Question: How can I evenly space (ie. fully justify) words to fill a line except when in multi-word phrases (like 'human rights') to create an effect like the below?

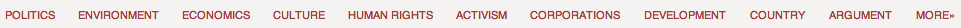
Answer: you should use an html list for a nav menu:
tutorial here but many other if you google them:
<URL>
reasons behind it:
- - -
EDIT
the easiest, html/css only, solution is to use a table, however my eyes burn at the sight of a table used for layout. (Depending on the browser support you want to offer, you may get away with 'ul li' or nested 'div' tags and css 'display:table-cell/table-row' etc)
fiddle here: <URL>
'''
<table cellpadding="3" class="myTable" style="text-align:center">
<tr>
<td>Politics</td>
<td>Environment</td>
<td>Economics</td>
<td>Culture</td>
<td>Human Rights</td>
<td>Politics</td>
<td>Environment</td>
<td>Economics</td>
<td>Culture</td>
<td>Human Rights</td>
</tr>
</table>
'''
and css:
'''
td {
width: 1%;
padding: 20px;
white-space: nowrap;
background-color: #ccc;
color: #900;
}
'''